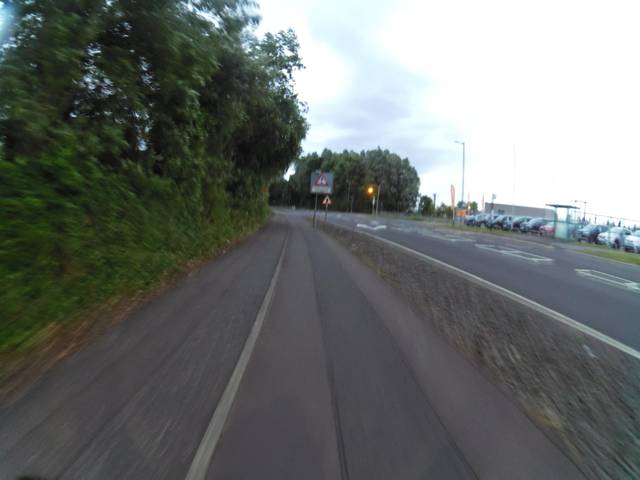
Region: United Kingdom
Coordinates: 56.118, -3.92